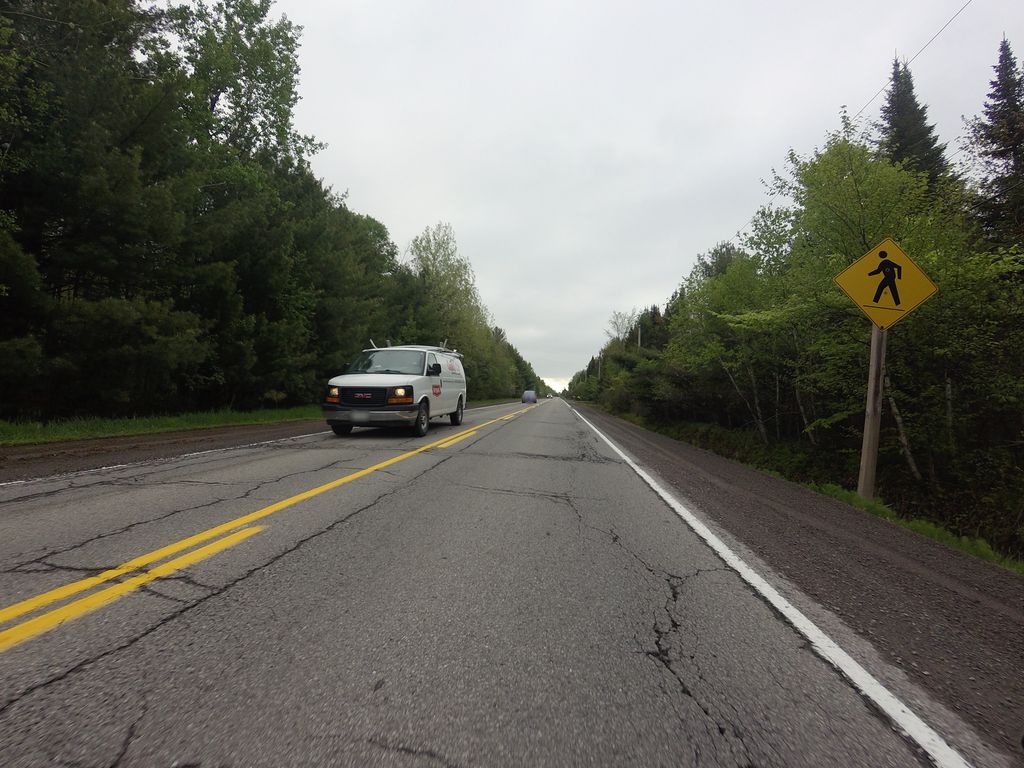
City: ottawa-gatineau